Question: i have 3 thumbs i want to center in a row. The code is
'''
<div class="large-12 columns">
<ul class="small-block-grid-3">
<li><img class="shadow" src="img/thumbs/carWashHome.jpg"></li>
<li><img class="shadow" src="img/thumbs/homeCleanHome.jpg"></li>
<li><img class="shadow" src="img/thumbs/carpetCleanHome.jpg"></li>
</ul>
</div>
'''
But somehow the thumbs are starting from left and not in center.
can you suggest be how to fix that.
here is the picture

Here is the link <URL>
You can see that the thumbs are floated to left.
how to center them.
thanks.
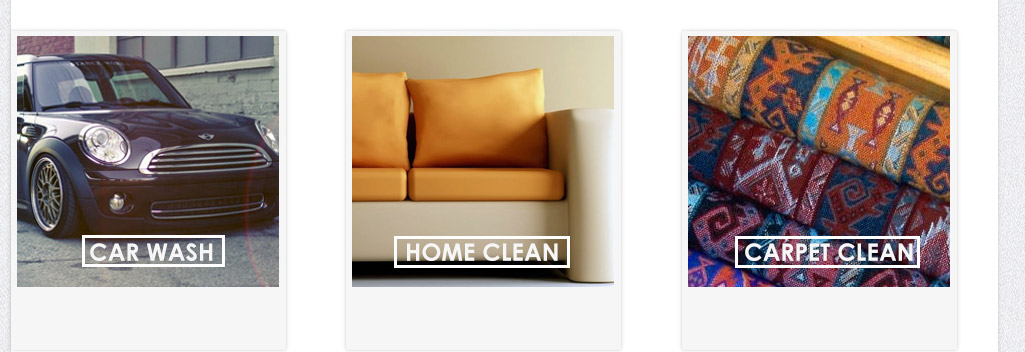
Answer: Replace a line with following
'''
<div class="large-12 columns" style="text-align: center;">
'''
Key is to add 'style="text-align: center;"' and problem will be fixed